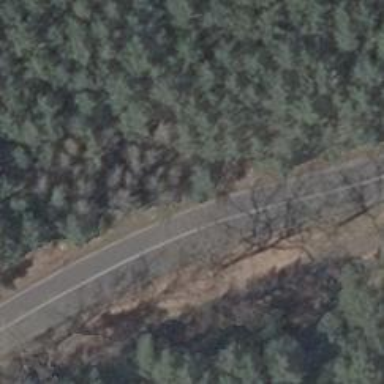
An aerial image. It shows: Asphalt road classified as tertiary.